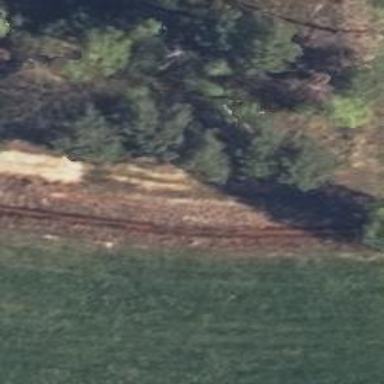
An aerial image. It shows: Grassy track with grade5 tracktype.